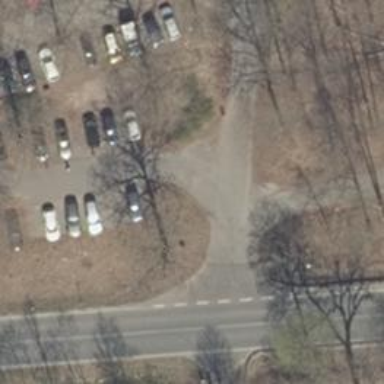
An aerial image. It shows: Asphalt road designated for service vehicles.